Current action and preconditions to check: trajectory_clear

Your task: For each precondition in the list above, predict whether it will hold at this action.

Consider the current scene as observed from the mobile robot's camera, and analyze the predicted future states of all dynamic agents (e.g., people, animals, vehicles, or any moving entities) within the NEXT SECOND.

IMPORTANT: Only answer "very likely" if you are absolutely certain—based on strong, clear evidence—that a dynamic agent will violate the precondition in the predicted future state. Do NOT answer "very likely" for unlikely, ambiguous, or low-probability risks.

Ask yourself for each precondition: Is there a high probability, with clear and convincing evidence, that the predicted future states of any dynamic agent will interfere with the predicted future state of the currently executing action within the NEXT SECOND, causing that precondition to fail?

Assess the risk level based on these predictions. Use "likely" or "very likely" if motions create a clear risk of interference.

Use "neutral" or "improbable" if agents are nearby but their predicted paths are clearly diverging or non-conflicting.

Failure Risk Categories: "very improbable", "improbable", "neutral", "likely", "very likely"

Answer Format: Output ONLY the probability_of_failure value from these categories: "very improbable", "improbable", "neutral", "likely", "very likely"

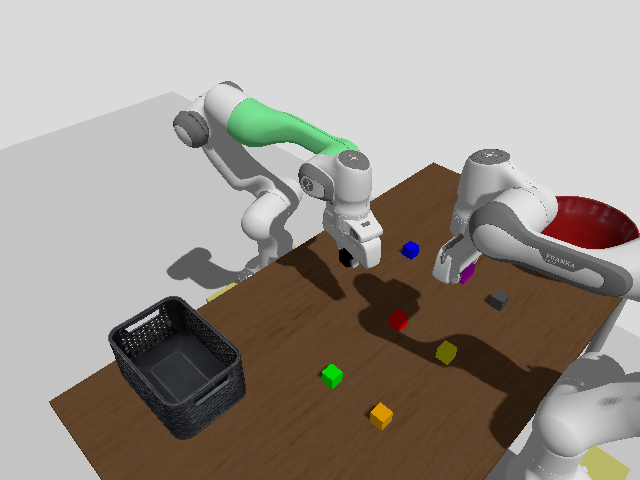

Answer: improbable